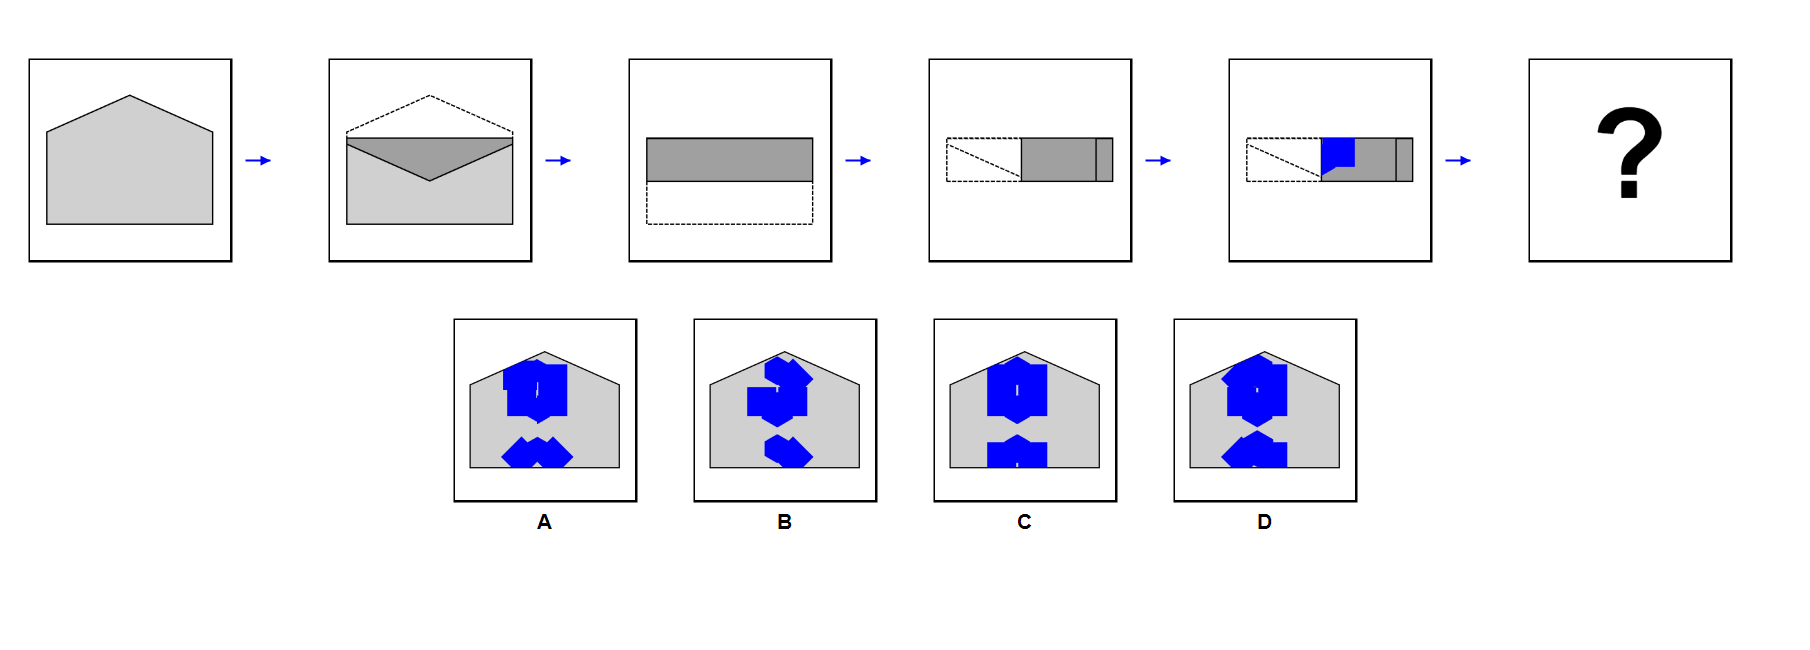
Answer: C